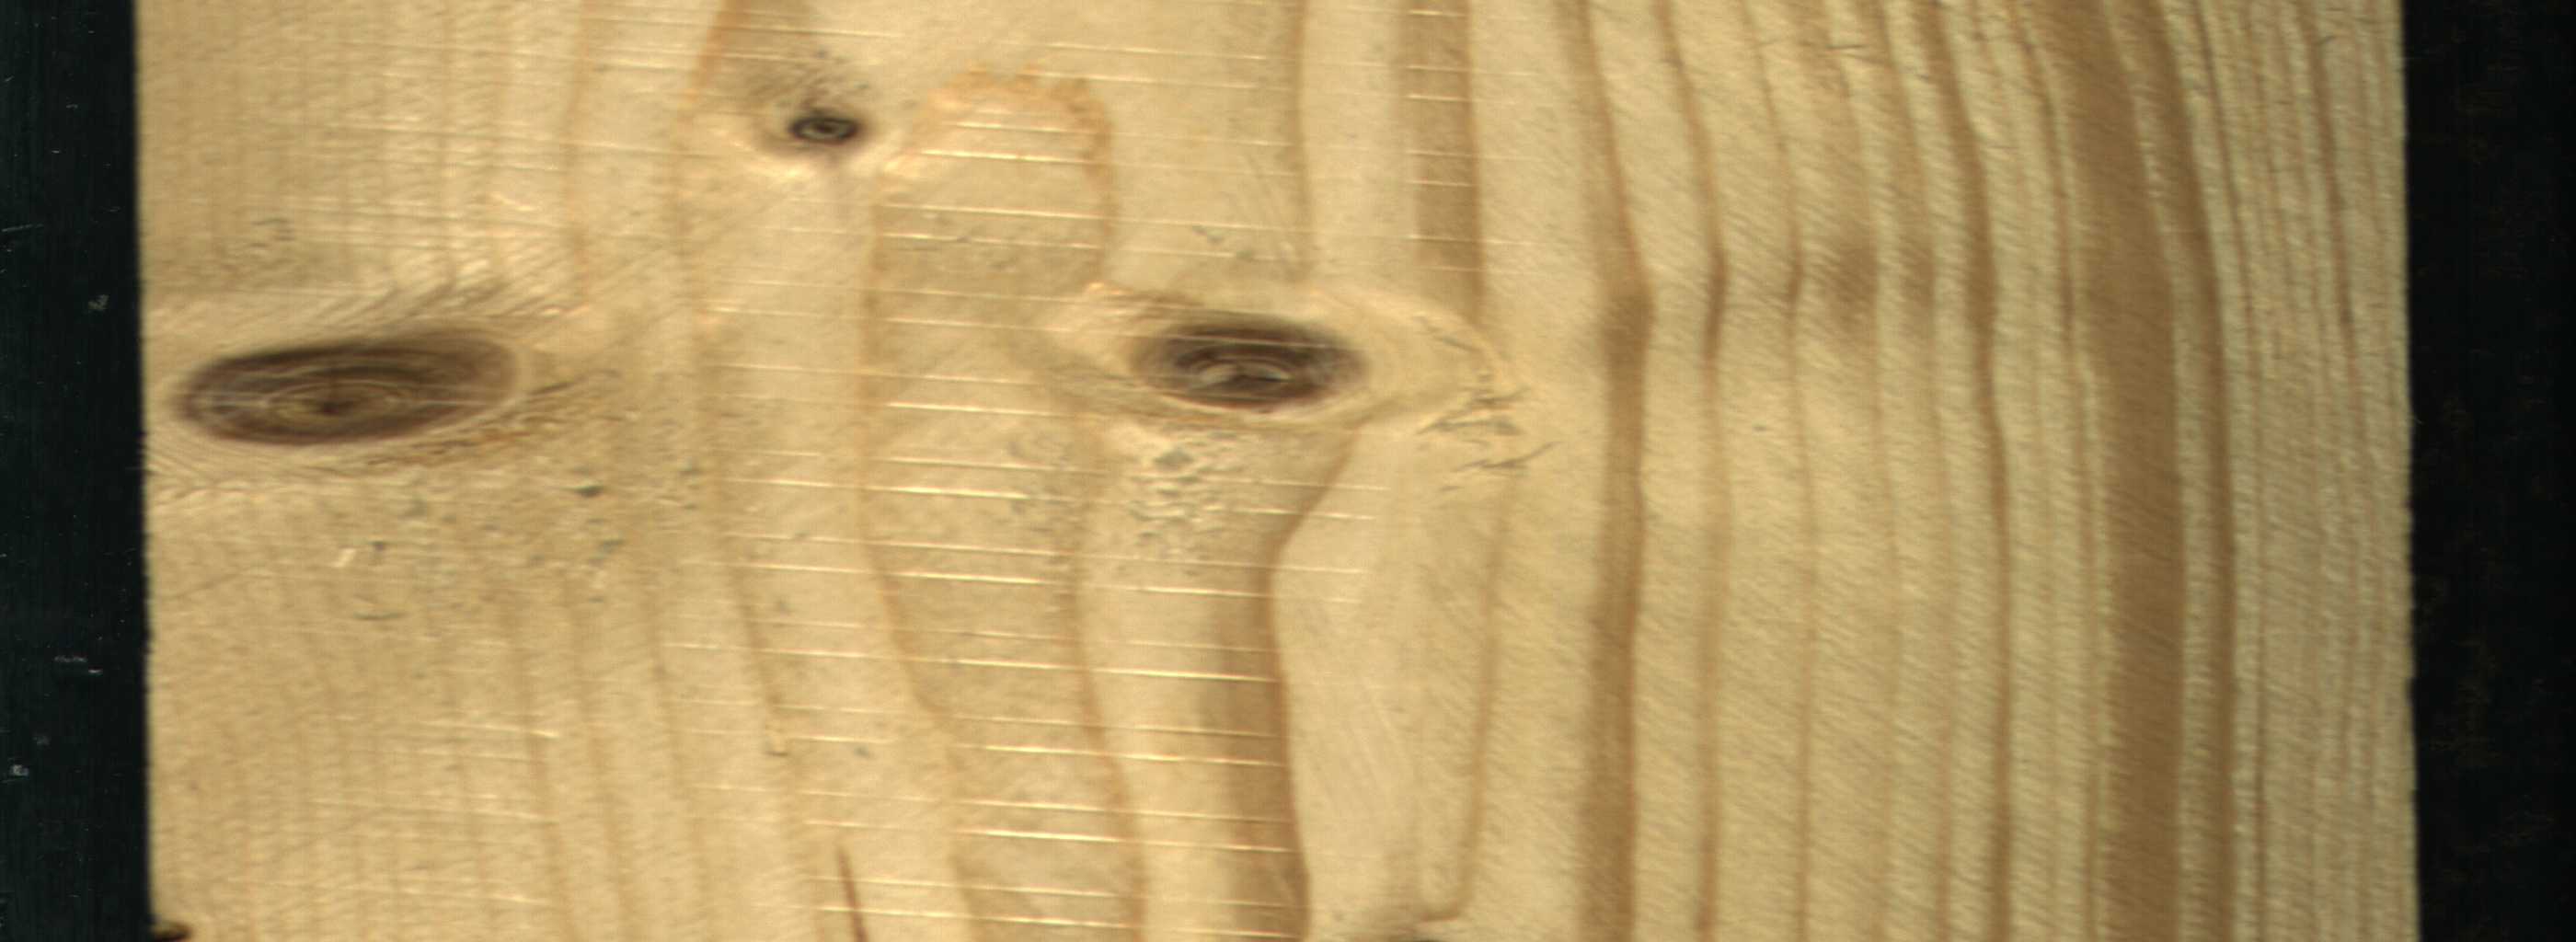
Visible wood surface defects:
Quartzity
Crack
Dead_Knot
Dead_Knot
Live_Knot